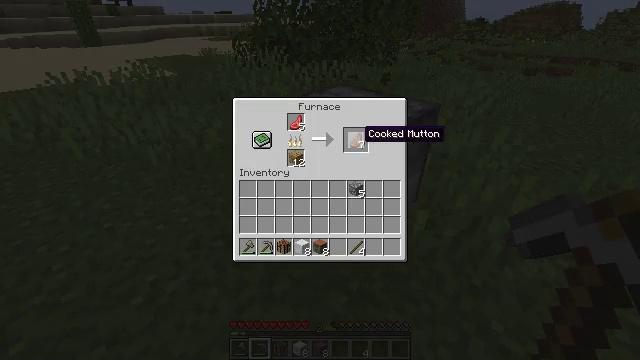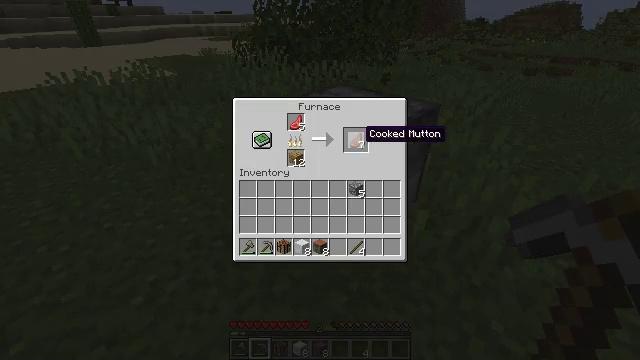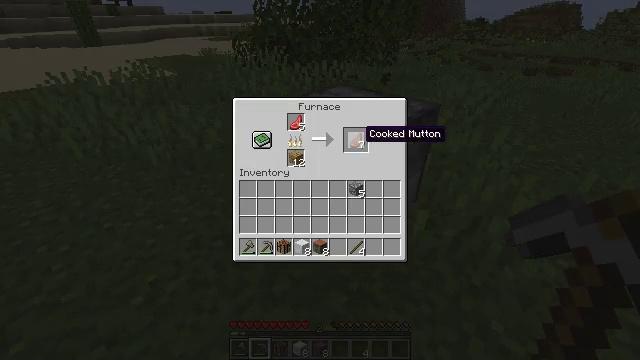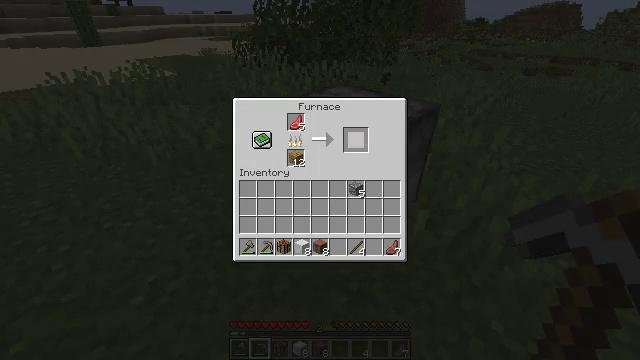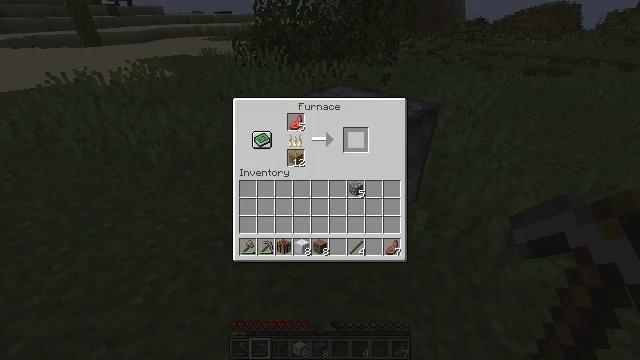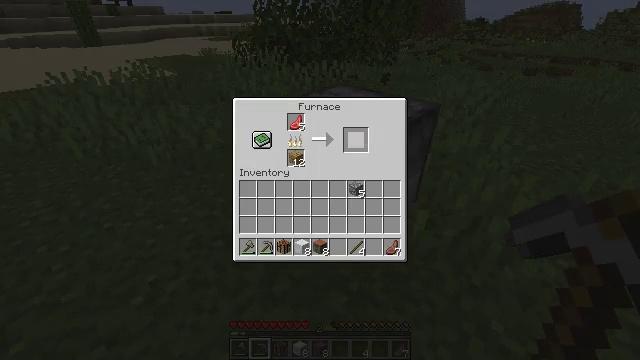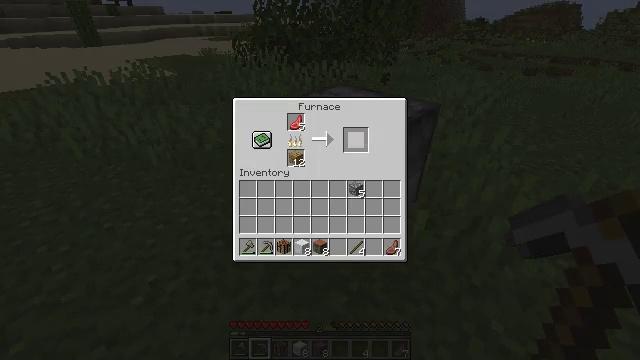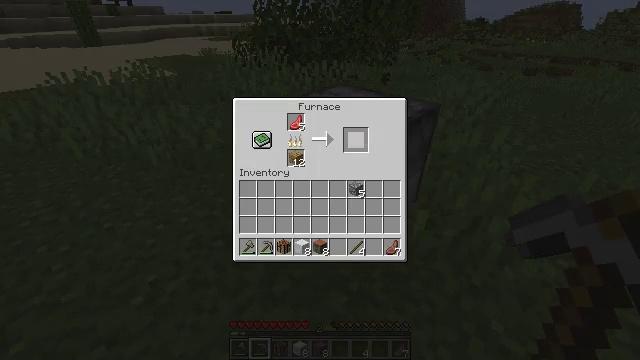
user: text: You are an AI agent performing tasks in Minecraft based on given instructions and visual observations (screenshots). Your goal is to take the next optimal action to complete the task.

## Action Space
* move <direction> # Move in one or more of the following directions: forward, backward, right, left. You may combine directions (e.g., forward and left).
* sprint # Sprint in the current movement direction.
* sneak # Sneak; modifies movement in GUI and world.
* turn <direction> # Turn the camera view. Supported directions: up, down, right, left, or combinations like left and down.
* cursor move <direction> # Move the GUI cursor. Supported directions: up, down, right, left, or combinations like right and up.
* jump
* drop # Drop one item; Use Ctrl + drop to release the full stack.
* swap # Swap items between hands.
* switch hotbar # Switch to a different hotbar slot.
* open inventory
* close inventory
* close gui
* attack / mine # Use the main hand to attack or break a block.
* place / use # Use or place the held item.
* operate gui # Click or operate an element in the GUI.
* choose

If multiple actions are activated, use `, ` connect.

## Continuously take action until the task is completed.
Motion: motion action
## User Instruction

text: Craft cooked mutton using raw mutton and a heat source.
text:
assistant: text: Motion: sneak
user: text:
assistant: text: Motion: sneak
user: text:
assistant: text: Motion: sneak, operate gui
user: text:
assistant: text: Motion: sneak, operate gui
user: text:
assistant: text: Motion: sneak
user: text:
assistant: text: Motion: sneak
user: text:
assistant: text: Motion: sneak
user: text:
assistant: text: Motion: no_op